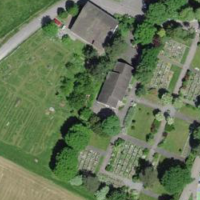
EUNIS habitat code: 55
Species observed at this site:
Campanula patula
Salix viminalis
Pinus mugo
Anacamptis pyramidalis
Cynosurus cristatus
Mahonia aquifolium
Helleborus niger
Pulmonaria officinalis
Juniperus communis
Cydonia oblonga
Geum urbanum
Nicandra physalodes
Vicia sepium
Echium vulgare
Silene nutans
Campanula rapunculus
Tulipa sylvestris
Dipsacus fullonum
Narcissus poeticus
Primula veris
Silene dioica
Clinopodium vulgare
Aquilegia vulgaris
Knautia arvensis
Acer campestre
Verbascum blattaria
Linaria vulgaris
Verbascum thapsus
Euonymus europaeus
Galeopsis tetrahit
Daucus carota
Cichorium intybus
Spiraea japonica
Geranium pyrenaicum
Ribes sanguineum
Cerastium fontanum
Prunus avium
Convallaria majalis
Oenothera glazioviana
Chelidonium majus
Carpinus betulus
Crocus tommasinianus
Anthyllis vulneraria
Portulaca oleracea
Allium schoenoprasum
Galanthus nivalis
Tsuga canadensis
Medicago lupulina
Medicago sativa
Leucanthemum vulgare
Melilotus albus
Hyacinthoides non-scripta
Paeonia officinalis
Veronica hederifolia
Ajuga reptans
Hippocrepis emerus
Centaurea scabiosa
Vitis vinifera
Veronica persica
Hypericum perforatum
Holcus lanatus
Malva sylvestris
Dioscorea communis
Hedera helix
Cornus sanguinea
Aegopodium podagraria